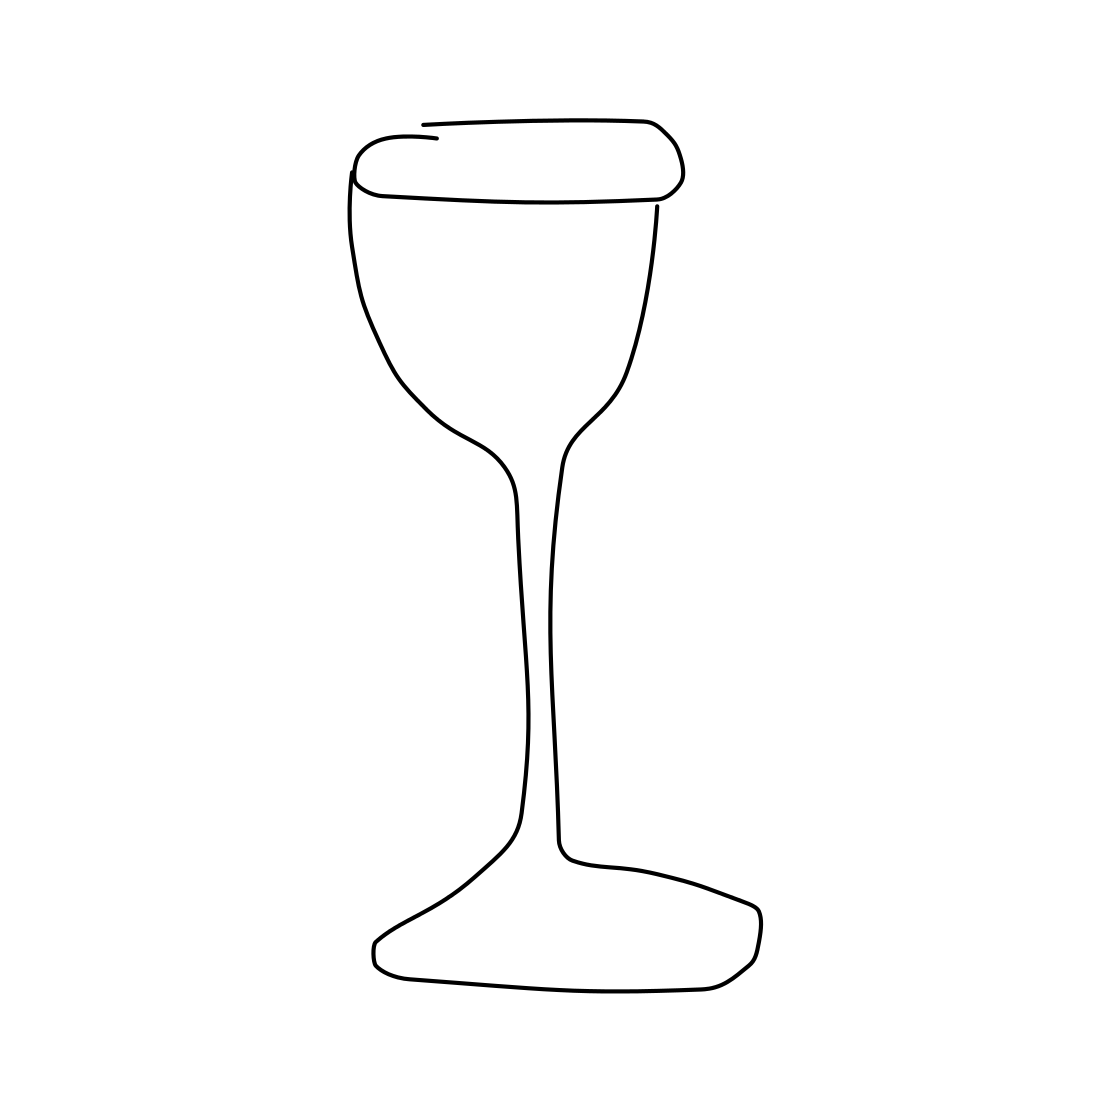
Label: wineglass